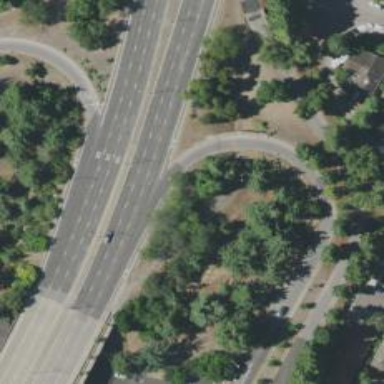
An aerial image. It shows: Primary highway with separate sidewalk.